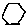
Label: hexagon